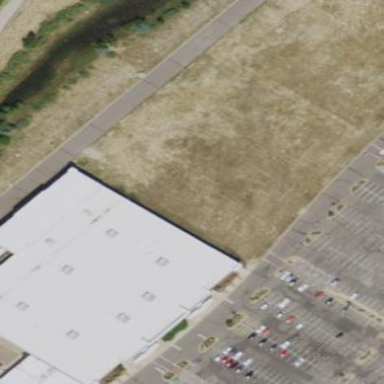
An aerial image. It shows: Department store building.